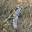
Label: 1